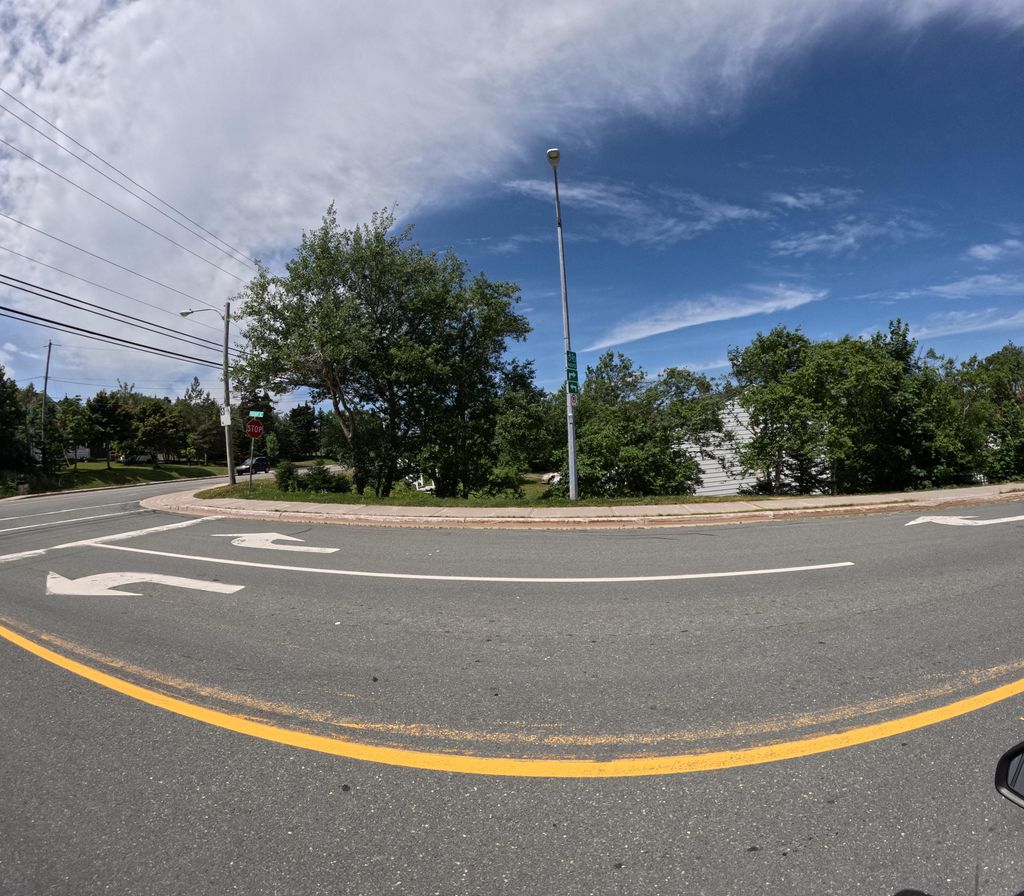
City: st_johns